Question: The situation:
We have several apps, which use a library developed by ourselves. All app projects as well as the library are under constant development.
Our goal is to have a local maven repository, which allows us to always build the apps with the latest library version, like all those dependencies listet in the Android-Studio dependency chooser here

We don't want to use the central maven repository, as it makes our code public.
Is there any chance to have a lokal maven repository which is going to be fully compatible with Android Studio and Gradle or is there any other (easy) alternative?
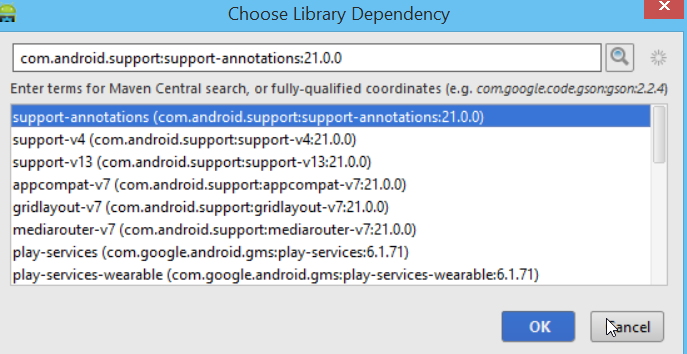
Answer: Yes, you can use a local Maven repository manager, which will let you maintain a set of private artifacts for your organization. There's some documentation here: <URL> but the brief explanation is that you can set up a repository that's similar to Maven Central except it's private. There are various repository manager software packages, including Apache Archiva, Artifactory, and Sonatype Nexus.